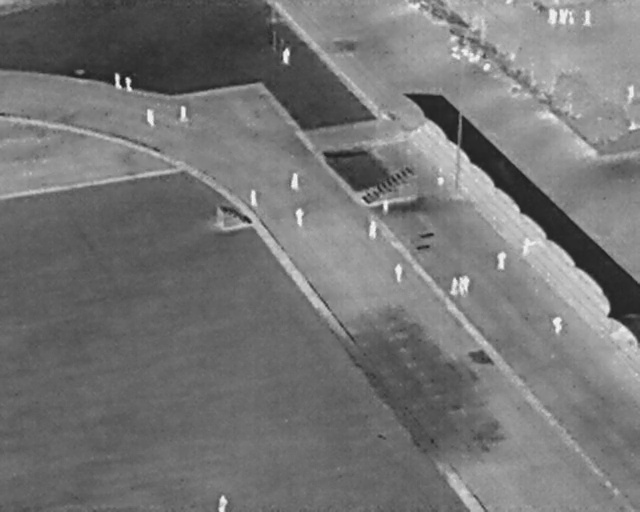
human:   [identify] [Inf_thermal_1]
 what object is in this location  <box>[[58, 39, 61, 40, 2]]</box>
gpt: <ref>1 small person at the center</ref>